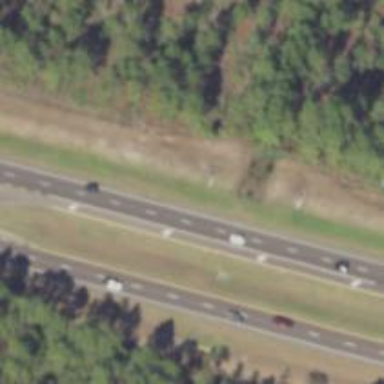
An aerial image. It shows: Asphalt trunk highway.